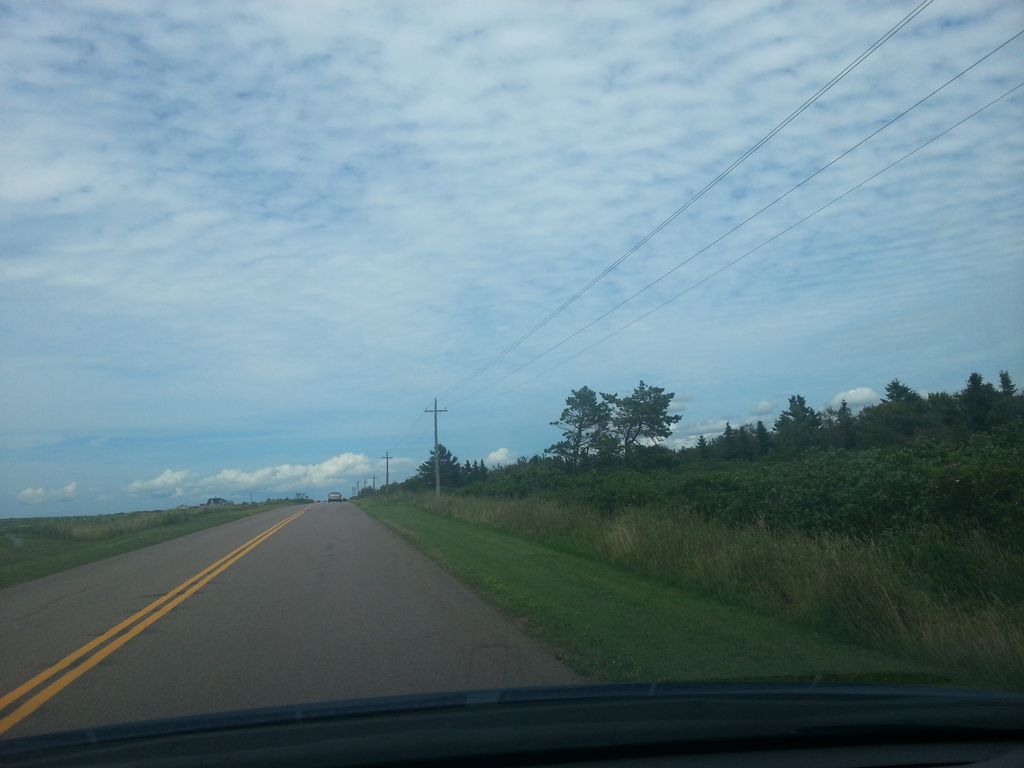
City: charlottetown